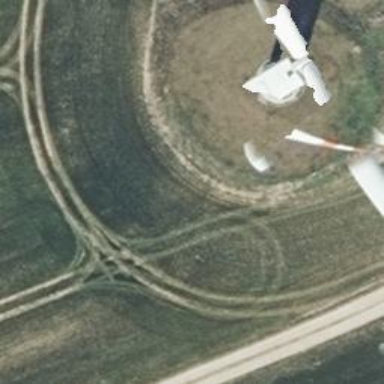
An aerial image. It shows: Wind generator powered by horizontal axis wind turbine.